Question: I have a couple (3-4) bands (essentially long triangle strips) that share the same texture and basically start from the same location. I scroll that texture vertically by adding an offset every frame to the V coordinate. That offset is just a member variable that I add on to every frame (yes, it does get huge).
My problem is that the UVs originate from the end of the bands and update simultaneously, which means that the texture is synched up until the bands become different lengths. Their length is based on a simulation, so it can change every frame.

How do I ensure that the calculation compensates for the difference in length every frame that I scroll the UVs? I'm having trouble with the math.
Thanks!
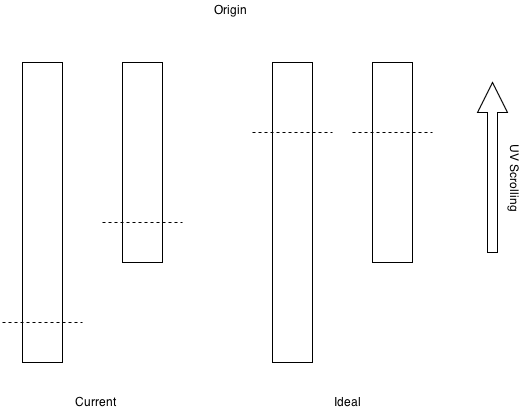
Answer: The solution was to use the longest band as the basis from which to determine the UVs for everything else. If the longest band was from 0 to 1 (along it's length), then calculating the UVs for the shorter bands was as simple as using the percentage difference between the two bands.
i.e. A shorter band's V coordinate would go from 0 to shorterbandlength/longestbandlength.